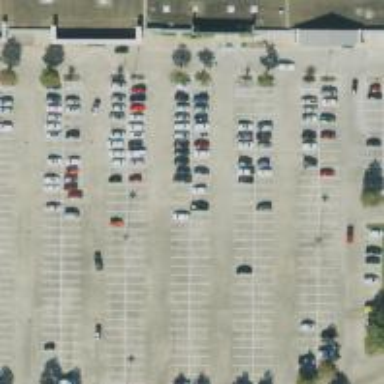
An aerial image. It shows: Parking space is available.